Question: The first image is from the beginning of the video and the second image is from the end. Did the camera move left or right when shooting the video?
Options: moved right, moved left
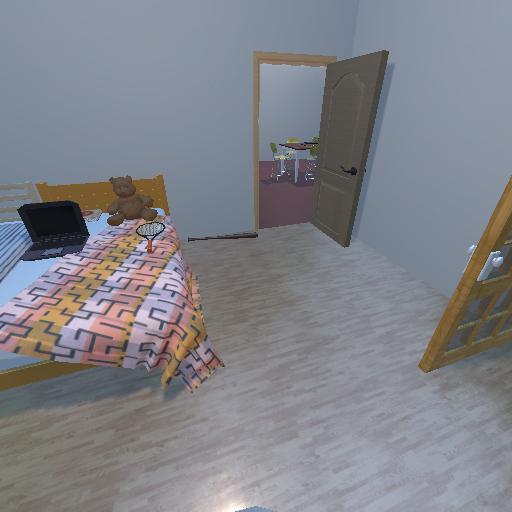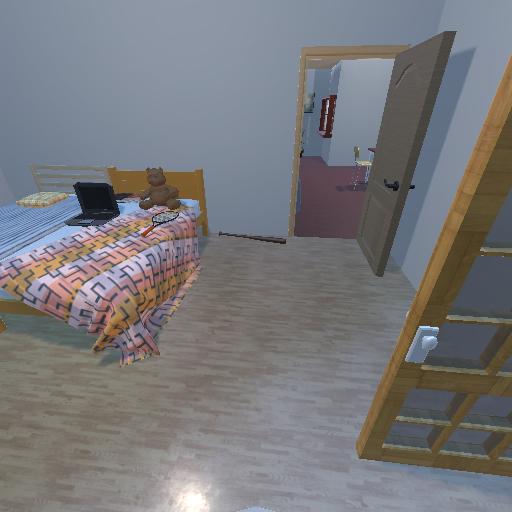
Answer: moved right